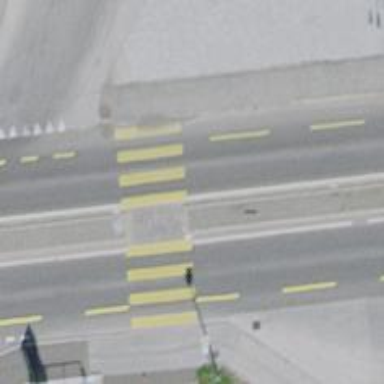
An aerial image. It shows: Uncontrolled road crossing with pedestrian island.